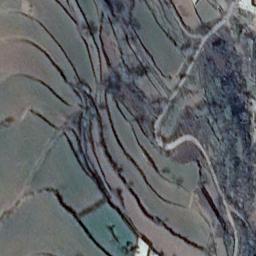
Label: terrace